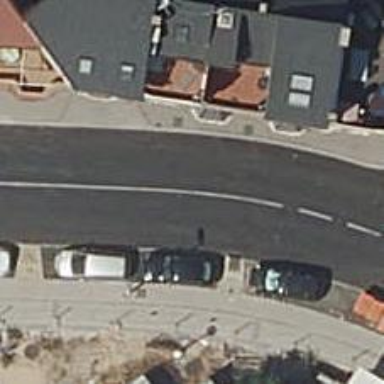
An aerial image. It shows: Residential road with asphalt surface. Both sides have sidewalks.